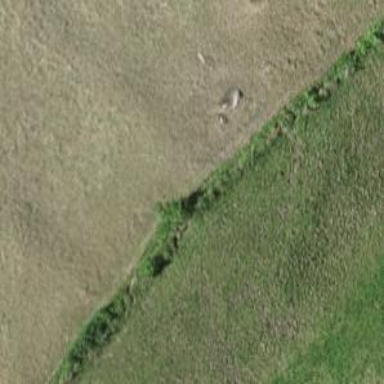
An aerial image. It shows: Dry stone wall barrier.